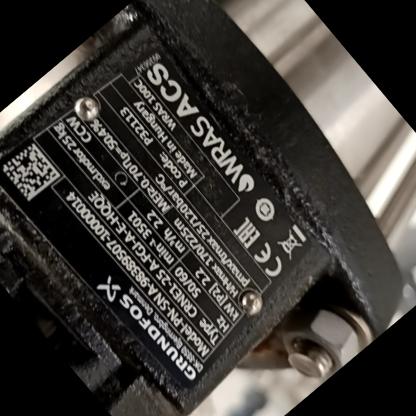
Klasa: tabliczka-znamionowa